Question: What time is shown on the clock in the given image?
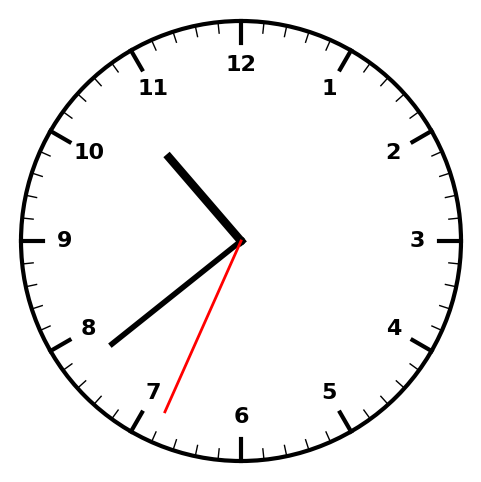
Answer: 10:38:34